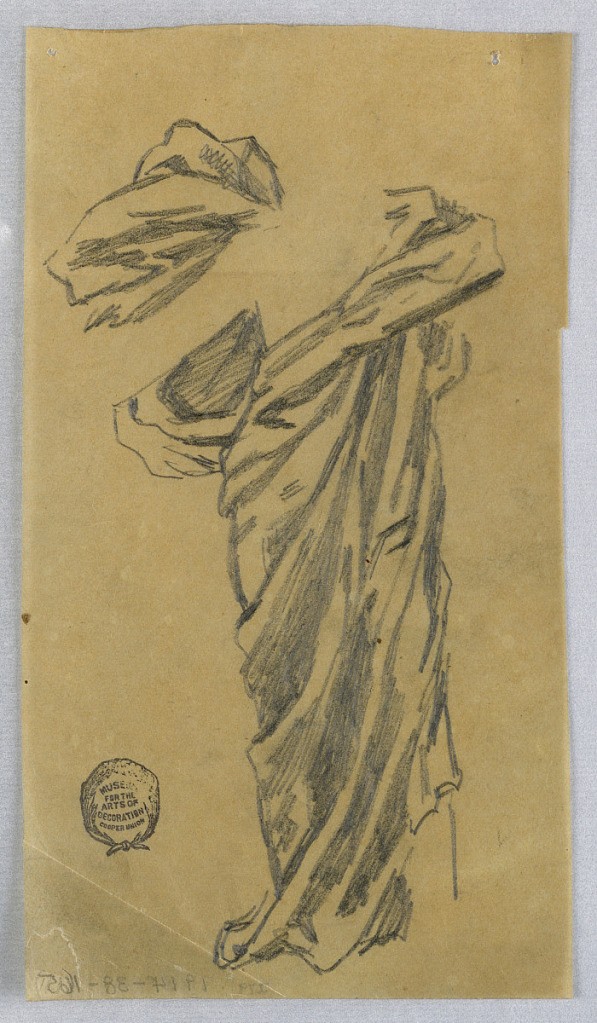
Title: Drapery Study
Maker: Francis Augustus Lathrop, American, 1849–1909
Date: ca. 1895
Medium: Graphite on tracing paper
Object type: Drawing
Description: Drapery around standing figure facing frontally, with right arm extended to the left.